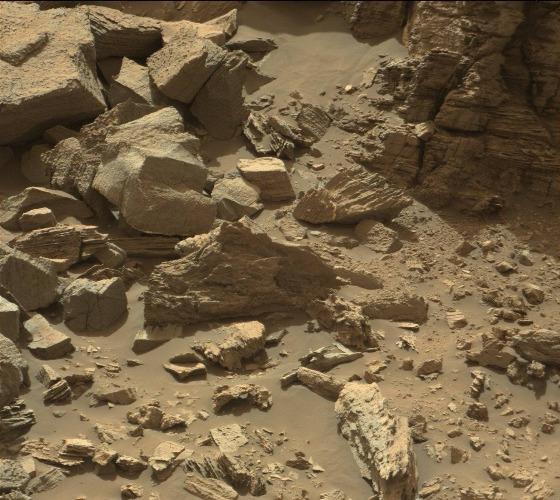
Terrain classes present: Bedrock, Gravel / Sand / Soil, Rock, Shadow